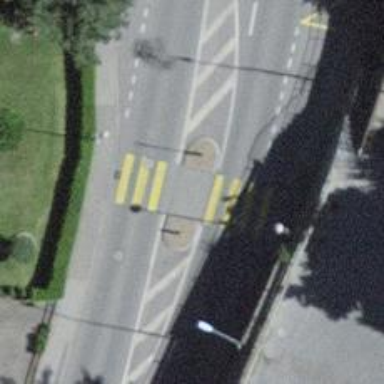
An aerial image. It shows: Uncontrolled road crossing with markings.